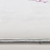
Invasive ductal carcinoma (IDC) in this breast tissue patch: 0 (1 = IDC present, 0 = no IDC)